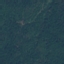
Land use / land cover class: Forest